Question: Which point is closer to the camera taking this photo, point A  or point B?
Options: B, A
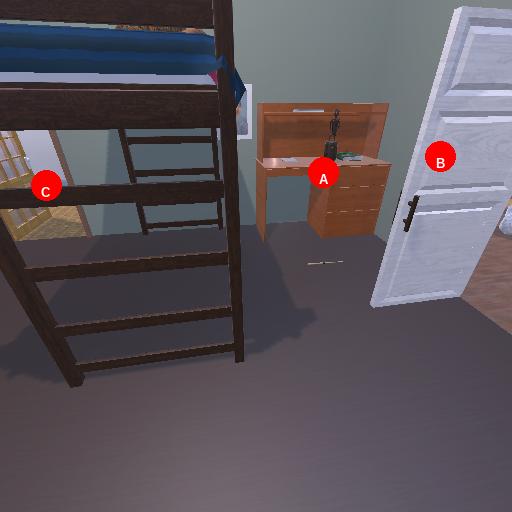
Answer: B